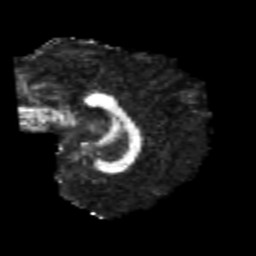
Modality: FA
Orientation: sagittal
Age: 22
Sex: female
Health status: healthy
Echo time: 0.074 s